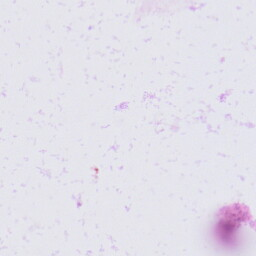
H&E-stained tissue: Skin